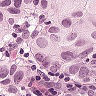
Metastatic tissue present: yes